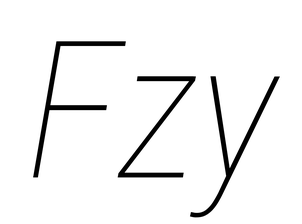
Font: Roboto-Italic_Condensed_Thin_Italic